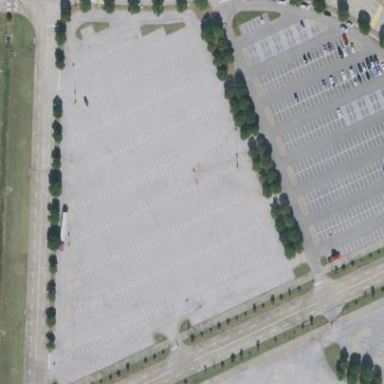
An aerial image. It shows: Parking area.